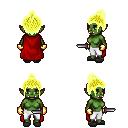
a pixel art fantasy rpg character, female body template, orc, green skin, red cape, white pants, gold short topknot hairstyle, gold gloves, gray slippers, dagger, four views (front, back, left, right), 2x2 character sprite sheet, small pixel art, hard edges, no anti-aliasing